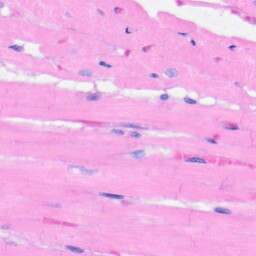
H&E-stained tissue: Heart